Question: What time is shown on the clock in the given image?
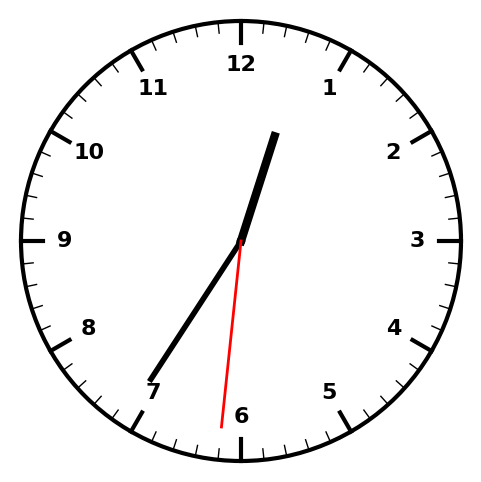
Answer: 12:35:31